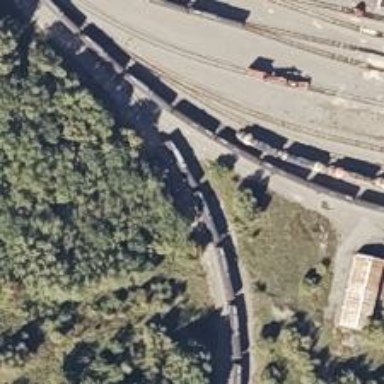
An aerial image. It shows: Railway spur service.